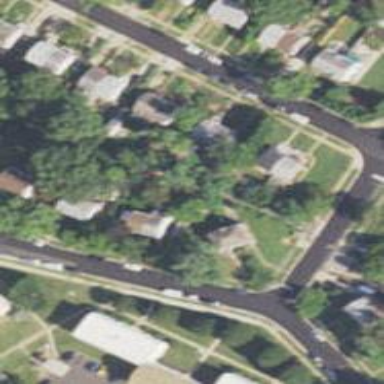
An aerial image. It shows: Alley classified as service road.